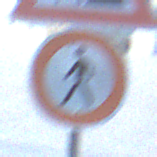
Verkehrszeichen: VerbotFussgaenger
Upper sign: Arbeitsstelle
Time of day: SunriseSunset
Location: Outdoor (Urban)
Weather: Clear
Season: NotSpecified
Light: Natural